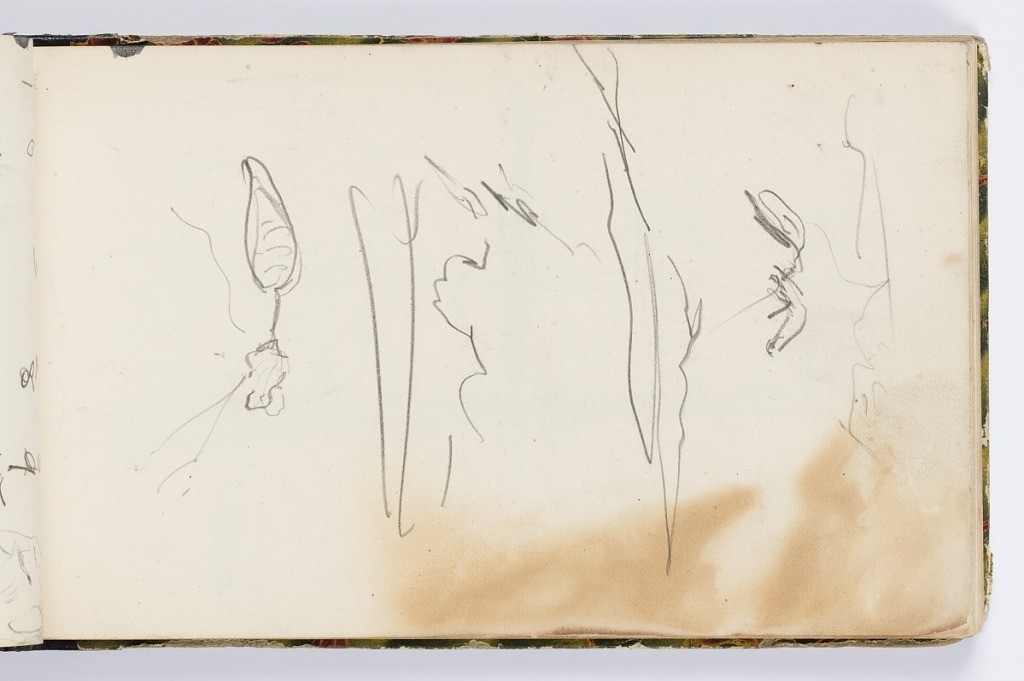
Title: Sketchbook Page
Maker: Kenyon Cox, American, 1856–1919
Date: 1875
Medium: Graphite on paper
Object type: Sketchbook folio
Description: Several indistinct sketches. At left, a carrot.